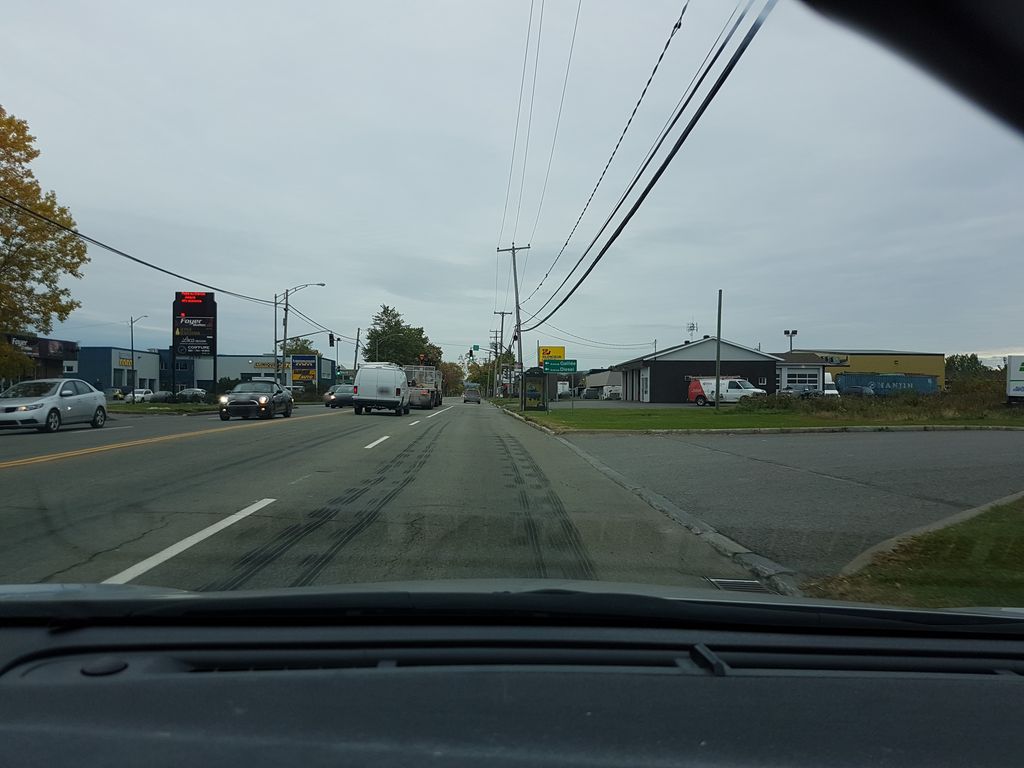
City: quebec_city